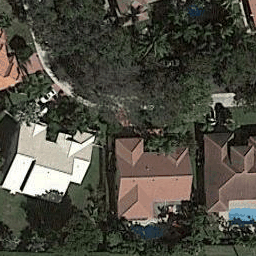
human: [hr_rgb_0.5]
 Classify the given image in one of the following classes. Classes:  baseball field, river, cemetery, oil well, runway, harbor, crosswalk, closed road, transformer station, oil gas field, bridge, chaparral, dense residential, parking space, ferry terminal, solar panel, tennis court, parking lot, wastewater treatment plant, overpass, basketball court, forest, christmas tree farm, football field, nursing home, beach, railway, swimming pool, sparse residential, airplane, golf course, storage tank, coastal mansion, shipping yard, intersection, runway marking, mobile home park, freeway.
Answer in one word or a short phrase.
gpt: coastal mansion